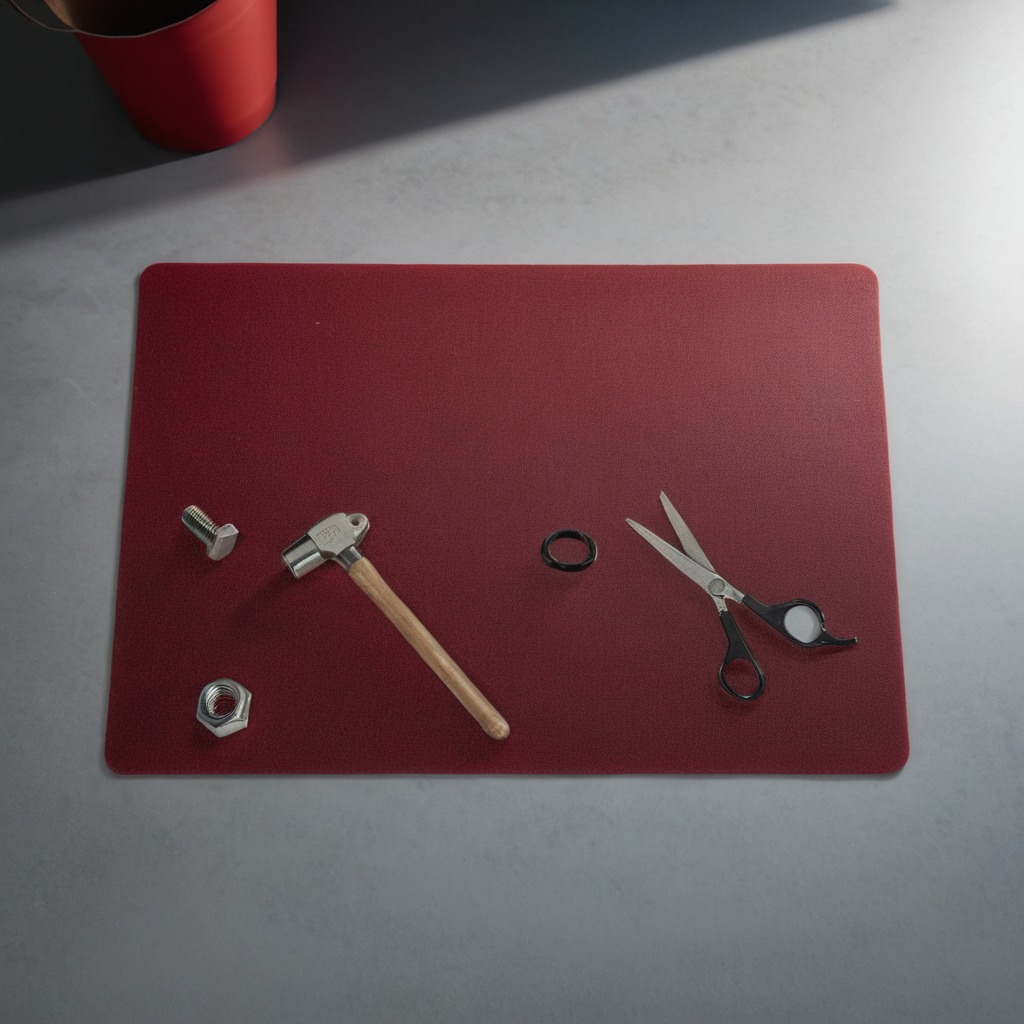
A rubber Oring, a metal machine screw, a hammer, a metal nut, and a pair of scissors are lying on a clean granite tabletop covered with a red rubber mat inside a workshop under bright overhead lighting crisp shadows high clarity worn but beneath the mat.